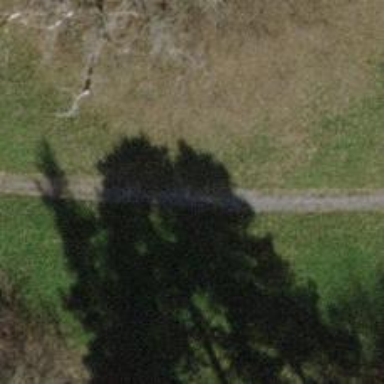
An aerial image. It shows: Path covered in grass.